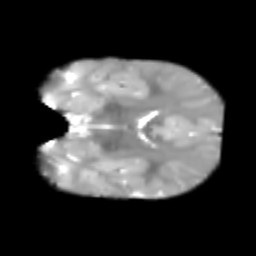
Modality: T2w
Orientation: coronal
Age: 7
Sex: male
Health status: healthy